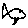
Label: fish